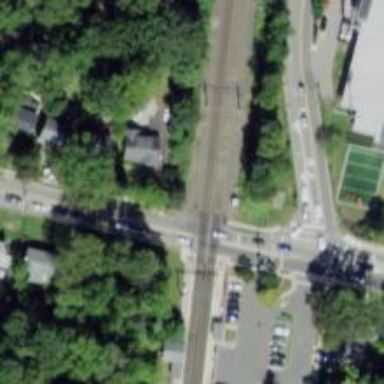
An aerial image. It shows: Level crossing along the railway.